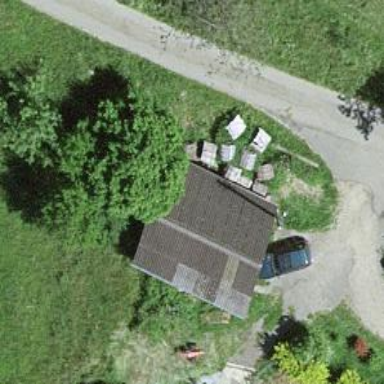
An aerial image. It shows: Shed.